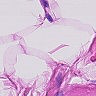
Metastatic tissue present: no